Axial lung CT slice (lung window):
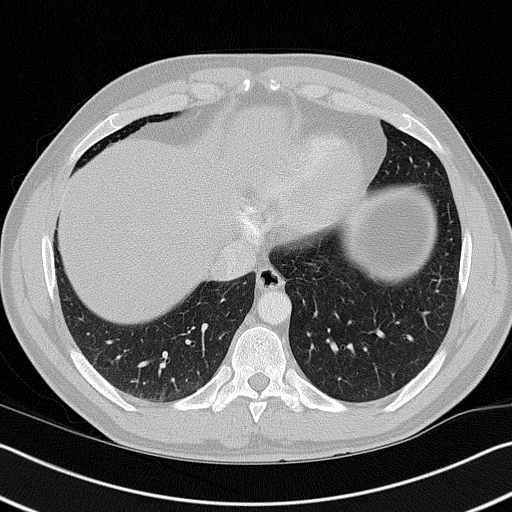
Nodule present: no